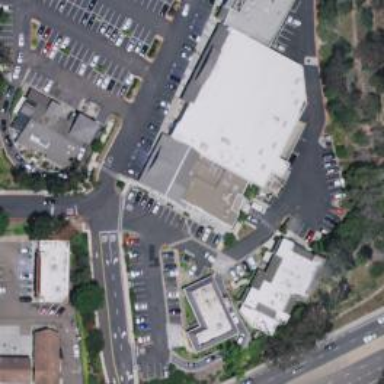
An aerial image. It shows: Commercial building.